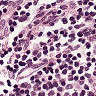
Metastatic tissue present: no